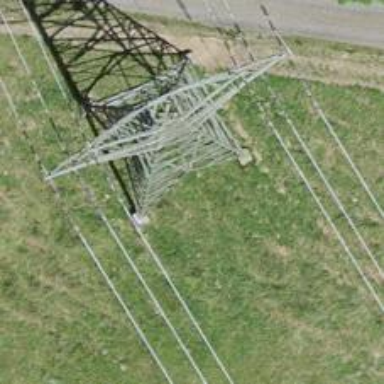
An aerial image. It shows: Towering power structure.